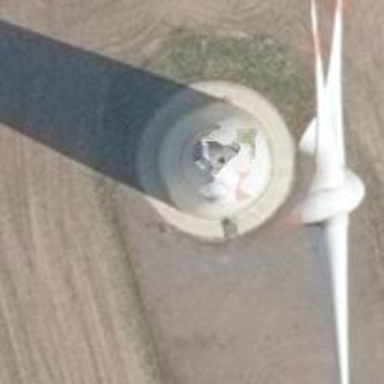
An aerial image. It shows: Wind power generator employing wind turbines.